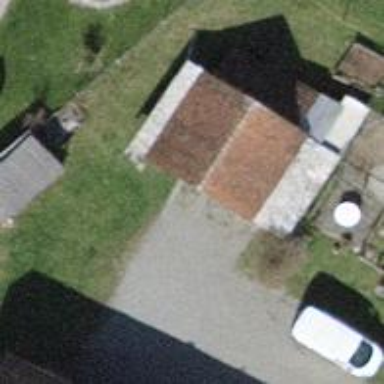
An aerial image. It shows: Shed.